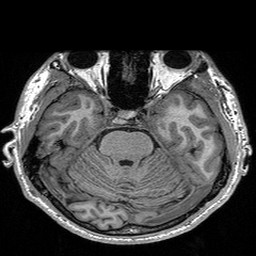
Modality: T1w
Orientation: coronal
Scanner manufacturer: siemens
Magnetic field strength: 3 T